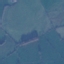
Land use / land cover: Pasture